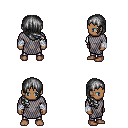
a pixel art fantasy rpg character, male body template, human, dark skin, chain mail, metal pants, gray right-swept hairstyle, white cloth bandages, four views (front, back, left, right), 2x2 character sprite sheet, small pixel art, hard edges, no anti-aliasing